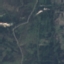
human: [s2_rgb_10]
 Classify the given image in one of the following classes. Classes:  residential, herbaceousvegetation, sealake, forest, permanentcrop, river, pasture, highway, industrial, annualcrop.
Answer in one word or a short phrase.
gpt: HerbaceousVegetation